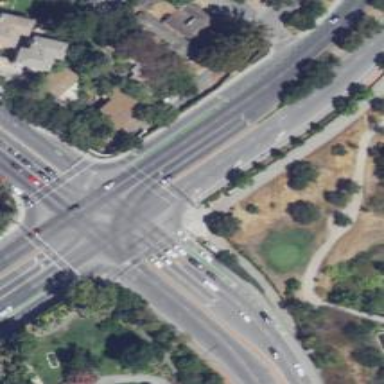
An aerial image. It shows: Crossing on the road.